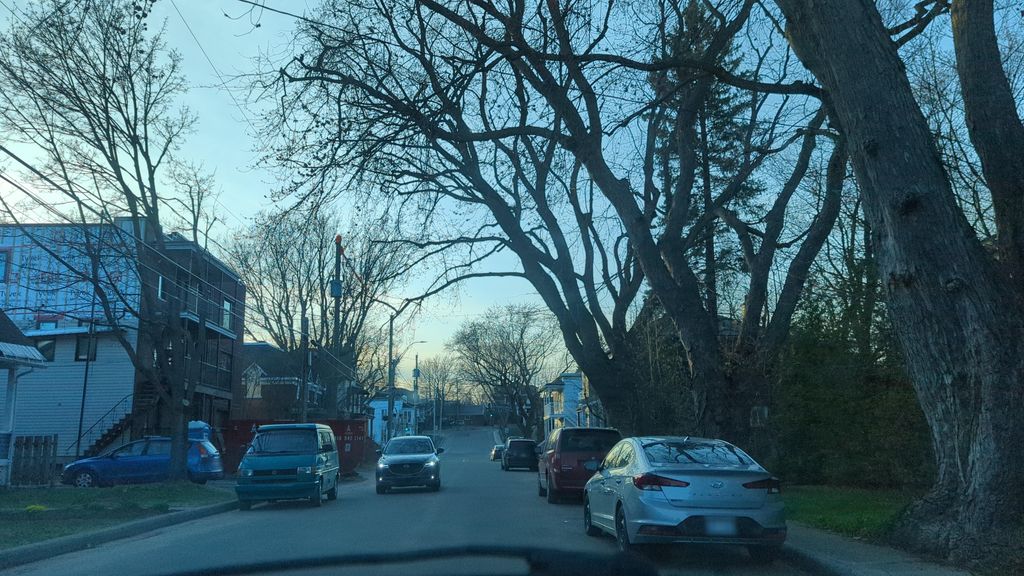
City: quebec_city